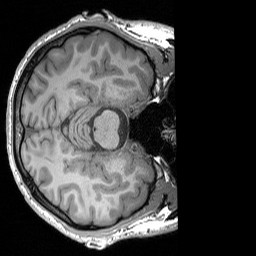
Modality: T1w
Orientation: axial
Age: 22
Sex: male
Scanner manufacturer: siemens
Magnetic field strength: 3 T
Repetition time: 1.9 s
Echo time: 0.00252 s